Question: I have a standard 'ol' list:
'''
1. One
2. Two
10. Ten
'''
Is there any way to get the decimal number to right align so that it looks like this:
'''
1. One
2. Two
10. Ten
'''
: Screenshot. Top is Typekt (Proxima Nova) font-weight normal. Bottom is sans-serif.
Only relevant style is: 'ol { list-style-position: inside; }'

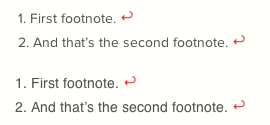
Answer: Aren't the item numbers right-aligned by default? At least they are in IE and Firefox:
'''
<ol>
<li>One</li>
<li>Two</li>
<li value="10">Ten</li>
</ol>
'''
The problem is that (1) 'list-style-position' is set to 'inside', so the item number appears as part of the item content instead of in the left margin, and (2) you're using a font with variable-width digits.
Removing 'list-style-position: inside' would fix the problem. What's the reason that you added it? If a footnote is so long that it wraps, how do you want subsequent lines to be indented?